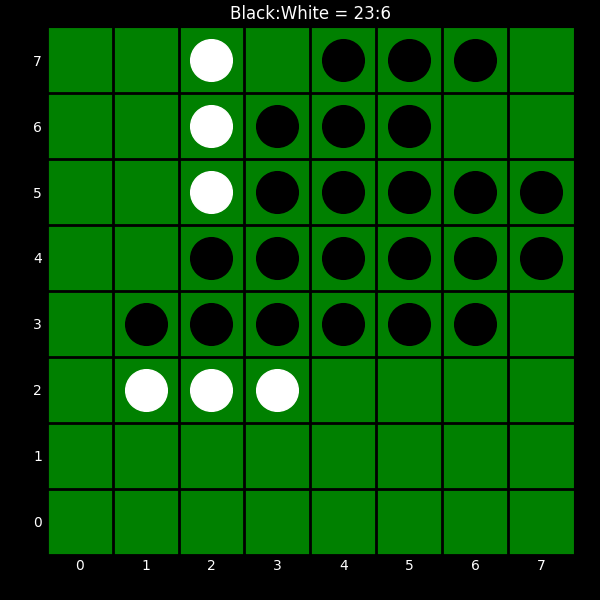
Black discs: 23
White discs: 6